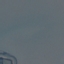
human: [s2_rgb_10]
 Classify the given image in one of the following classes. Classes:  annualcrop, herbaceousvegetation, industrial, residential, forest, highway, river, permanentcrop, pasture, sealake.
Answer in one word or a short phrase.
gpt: SeaLake